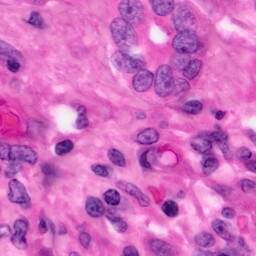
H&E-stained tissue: Pancreatic